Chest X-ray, PA view. Patient: 65 years old, sex M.
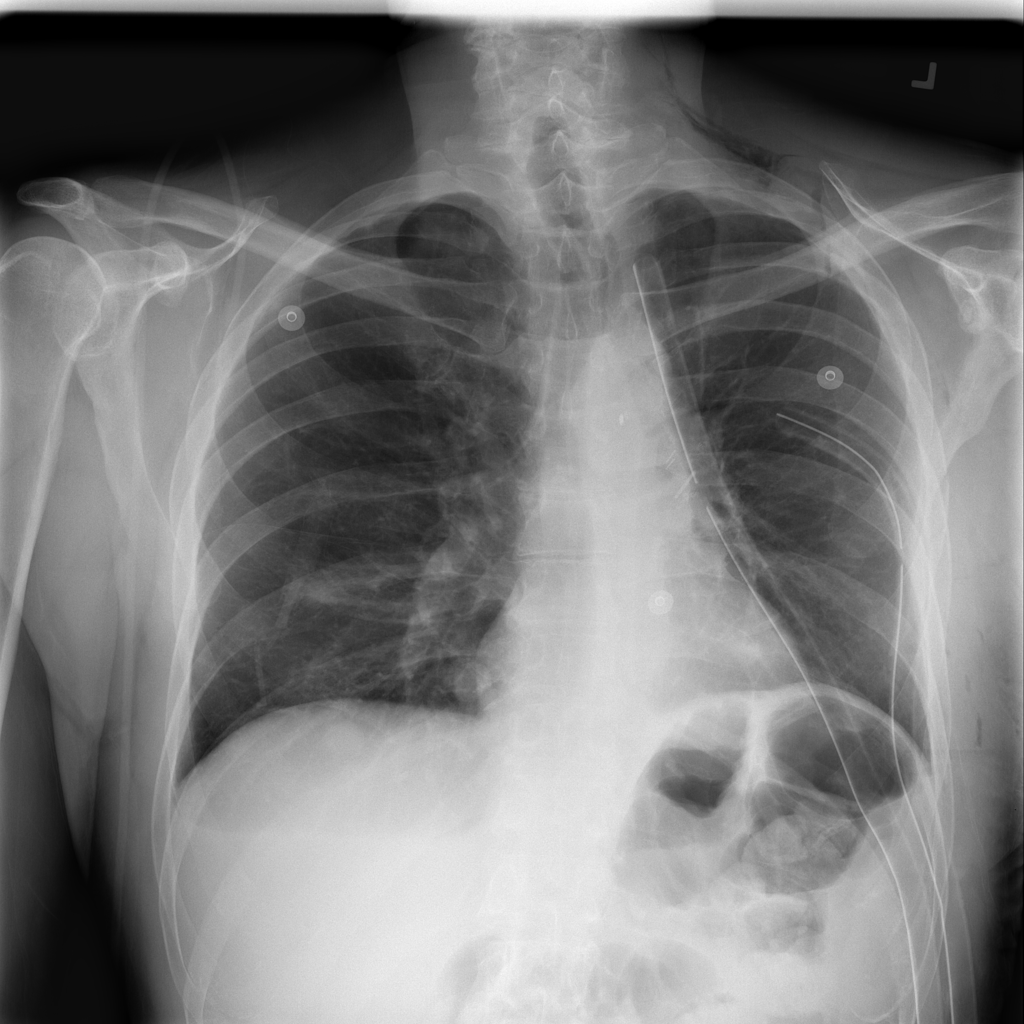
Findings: Emphysema, Nodule